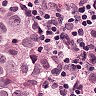
Metastatic tissue present: yes